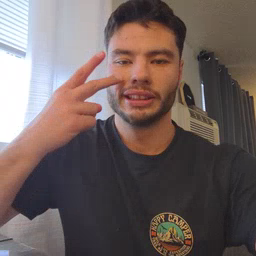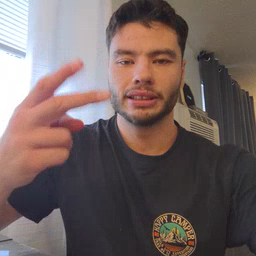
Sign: see